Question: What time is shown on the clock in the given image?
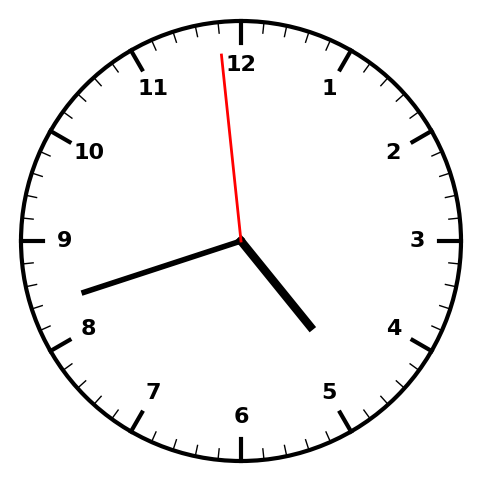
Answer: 04:41:59